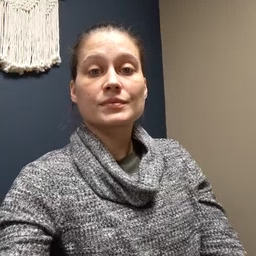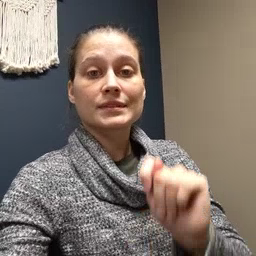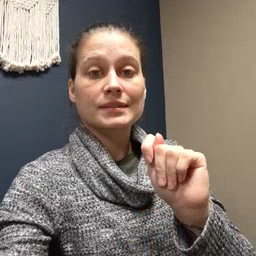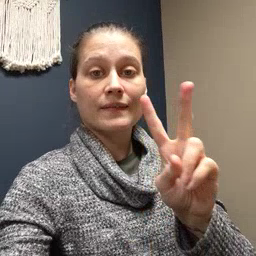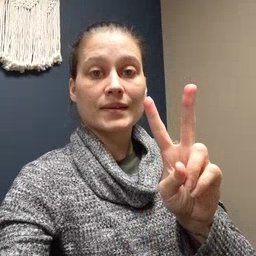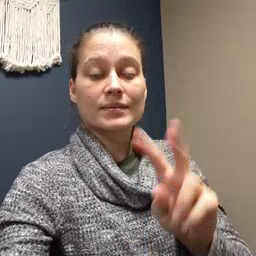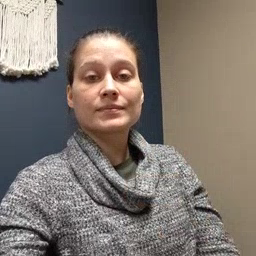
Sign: TV